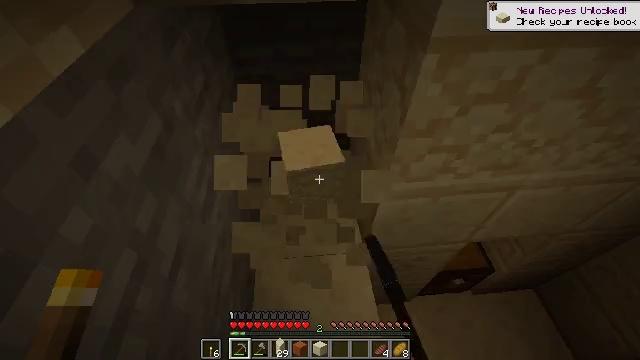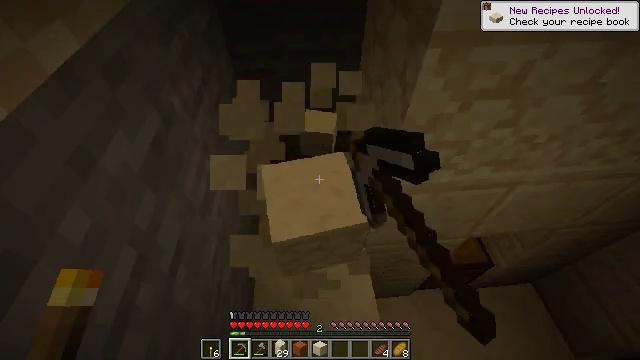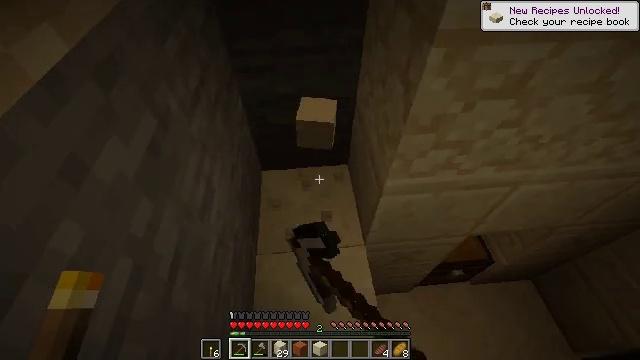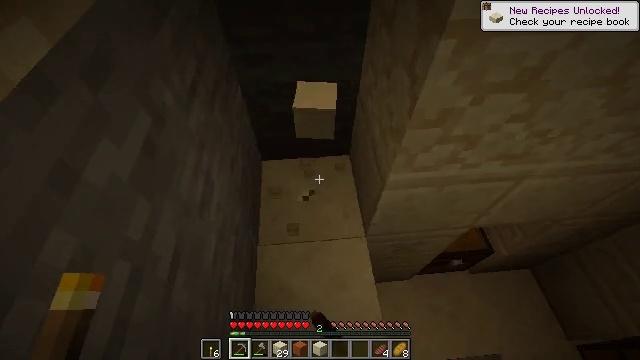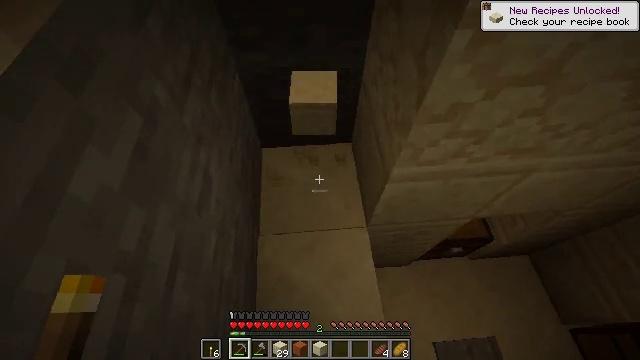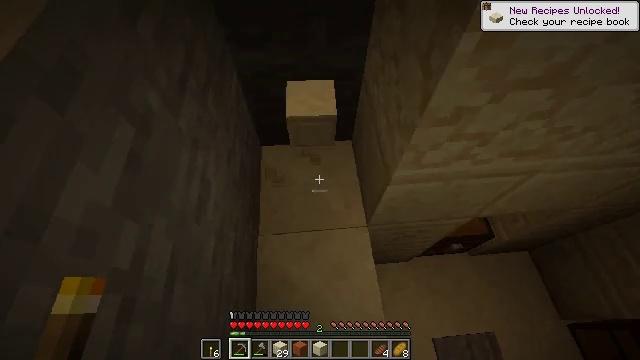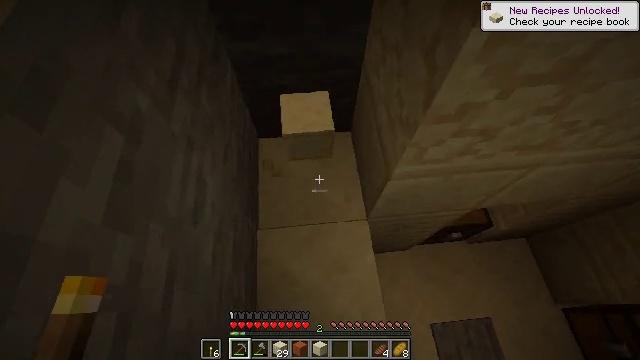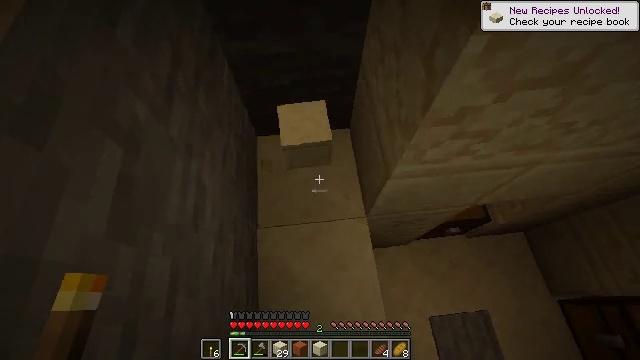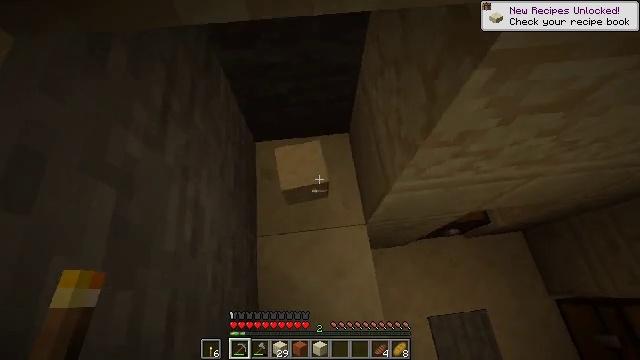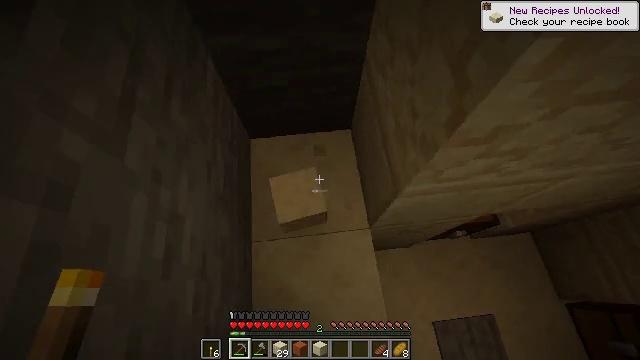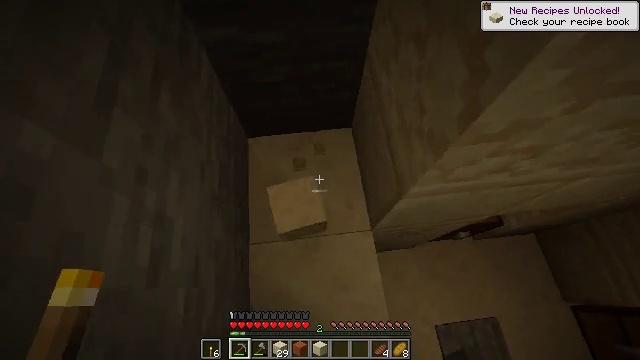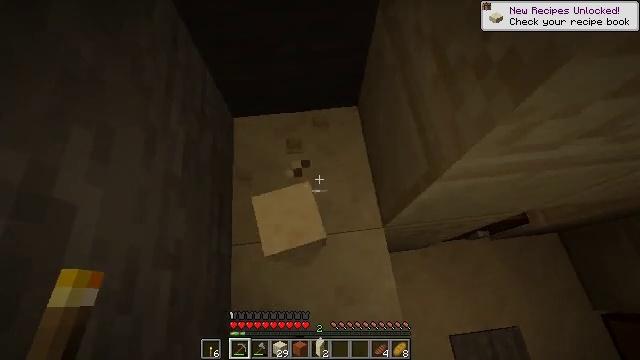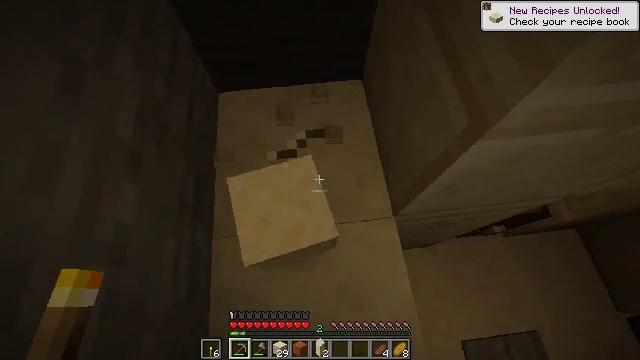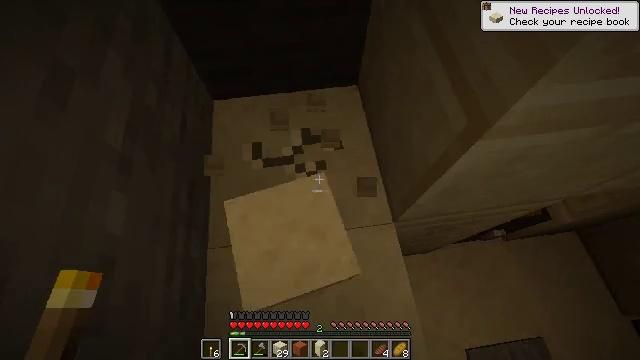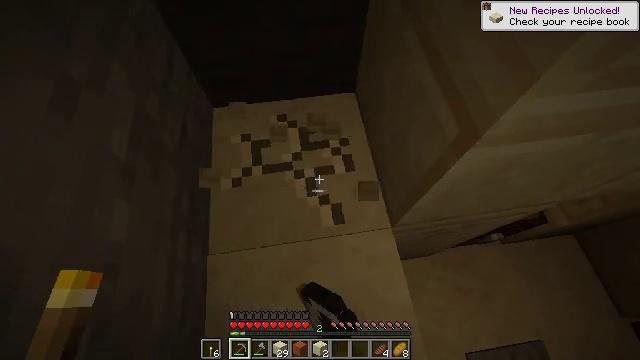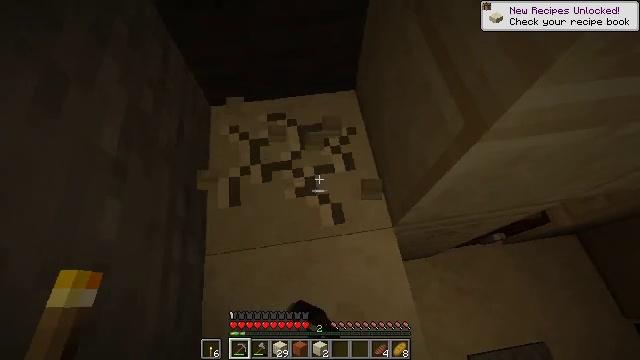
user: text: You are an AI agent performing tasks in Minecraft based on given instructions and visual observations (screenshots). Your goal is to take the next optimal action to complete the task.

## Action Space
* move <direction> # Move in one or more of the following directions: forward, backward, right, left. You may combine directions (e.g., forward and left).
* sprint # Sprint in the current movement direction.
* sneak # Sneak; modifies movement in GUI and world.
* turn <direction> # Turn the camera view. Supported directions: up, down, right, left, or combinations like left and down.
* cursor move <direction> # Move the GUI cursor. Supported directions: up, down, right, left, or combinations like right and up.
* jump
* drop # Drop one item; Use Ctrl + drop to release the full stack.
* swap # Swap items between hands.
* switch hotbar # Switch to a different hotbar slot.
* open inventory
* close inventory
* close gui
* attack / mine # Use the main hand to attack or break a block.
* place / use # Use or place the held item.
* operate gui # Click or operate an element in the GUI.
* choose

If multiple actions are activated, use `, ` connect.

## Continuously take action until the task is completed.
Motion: motion action
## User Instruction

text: Gather the chiseled sandstone from the desert temple.
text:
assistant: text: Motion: move forward, sneak, turn down, attack / mine
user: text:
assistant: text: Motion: move forward, sneak, turn down, attack / mine
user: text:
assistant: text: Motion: move forward, sneak, turn down, attack / mine
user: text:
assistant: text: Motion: move forward, sneak, turn down
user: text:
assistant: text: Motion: move forward, sneak, turn down
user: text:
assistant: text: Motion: move forward, turn down
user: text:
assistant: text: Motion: move forward, turn down
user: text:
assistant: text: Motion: move forward, turn down
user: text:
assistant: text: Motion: attack / mine
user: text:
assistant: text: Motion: sneak, attack / mine
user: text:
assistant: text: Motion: sneak, attack / mine
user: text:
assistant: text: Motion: sneak, attack / mine
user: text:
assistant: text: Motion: sneak, turn right and up, attack / mine
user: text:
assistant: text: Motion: sneak, attack / mine
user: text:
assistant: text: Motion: sneak, attack / mine
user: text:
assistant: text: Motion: sneak, attack / mine
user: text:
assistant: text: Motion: sneak, attack / mine
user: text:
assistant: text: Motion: sneak, turn right, attack / mine
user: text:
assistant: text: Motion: sneak, turn right and up, attack / mine
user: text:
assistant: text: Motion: sneak, turn right and up, attack / mine
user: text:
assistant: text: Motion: sneak, turn right and up, attack / mine
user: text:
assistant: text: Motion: sneak, attack / mine